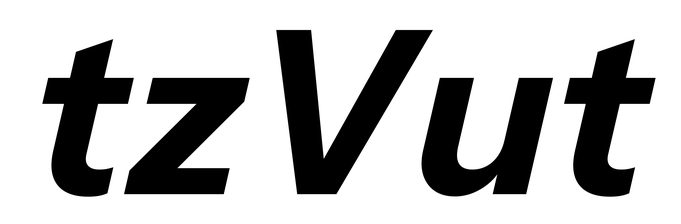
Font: InstrumentSans-Italic_Bold_Italic